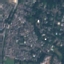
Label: Residential